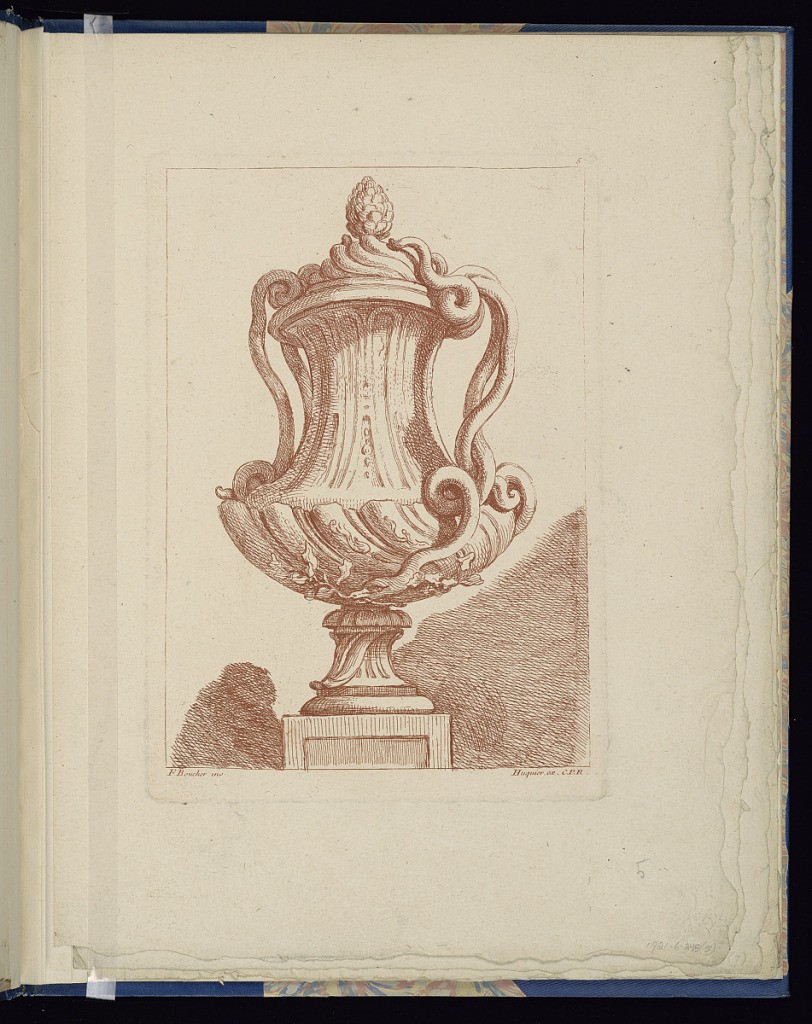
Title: Ornamental Vase Design
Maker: François Boucher, French, 1703–1770
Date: ca. 1738
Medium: Etching in red ink on cream laid paper
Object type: Bound print
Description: Lidded vase with a pinecone finial. The vase has two handles made from coiled snakes; one snake bites onto a branch at the bottom of the vase. The vase is elevated on a low pedestal. The plate is printed in red ink (sanguine). The plate is signed and numbered.